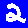
Digit: 2